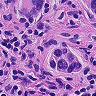
Metastatic tissue present: yes